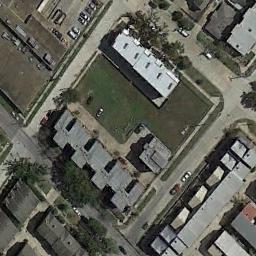
Label: residential